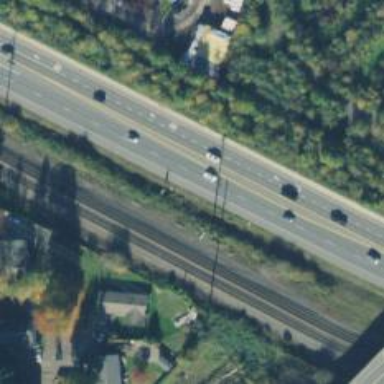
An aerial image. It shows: Trunk highway.